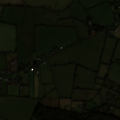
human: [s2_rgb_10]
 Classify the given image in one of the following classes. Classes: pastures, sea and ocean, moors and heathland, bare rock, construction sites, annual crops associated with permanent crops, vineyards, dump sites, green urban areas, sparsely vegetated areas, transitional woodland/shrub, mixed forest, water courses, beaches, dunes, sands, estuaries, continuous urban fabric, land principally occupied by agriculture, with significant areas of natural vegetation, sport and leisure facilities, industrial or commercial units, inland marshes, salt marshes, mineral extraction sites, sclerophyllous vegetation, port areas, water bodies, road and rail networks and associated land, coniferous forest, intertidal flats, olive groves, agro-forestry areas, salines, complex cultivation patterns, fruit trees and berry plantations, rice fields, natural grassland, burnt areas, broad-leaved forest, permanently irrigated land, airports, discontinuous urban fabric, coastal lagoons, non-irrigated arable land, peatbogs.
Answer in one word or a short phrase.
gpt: non-irrigated arable land, pastures